Interaction volume radius: 5 \u00c5
Interaction volume height: 25 \u00c5
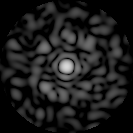
Disorder parameter: 0.8111